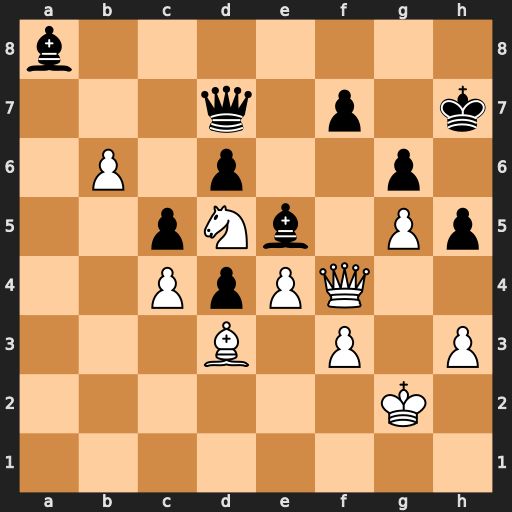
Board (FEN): b7/3q1p1k/1P1p2p1/2pNb1Pp/2PpPQ2/3B1P1P/6K1/8
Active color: w
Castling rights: -
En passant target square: -
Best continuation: Qxe5 Qxh3+ Kxh3